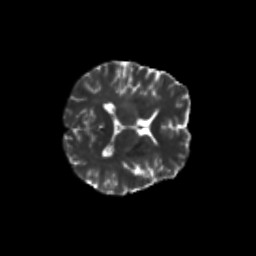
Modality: T2w
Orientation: axial
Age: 42
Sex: female
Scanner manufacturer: siemens
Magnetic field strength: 3 T
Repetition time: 8.6 s
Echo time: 0.095 s